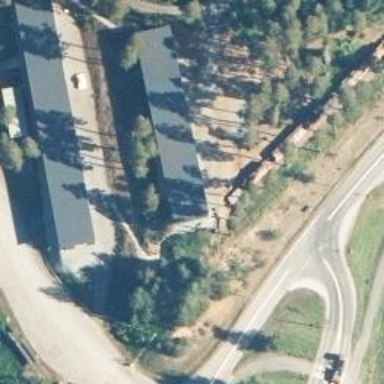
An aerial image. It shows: Historic tank.